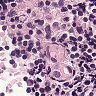
Metastatic tissue present: no